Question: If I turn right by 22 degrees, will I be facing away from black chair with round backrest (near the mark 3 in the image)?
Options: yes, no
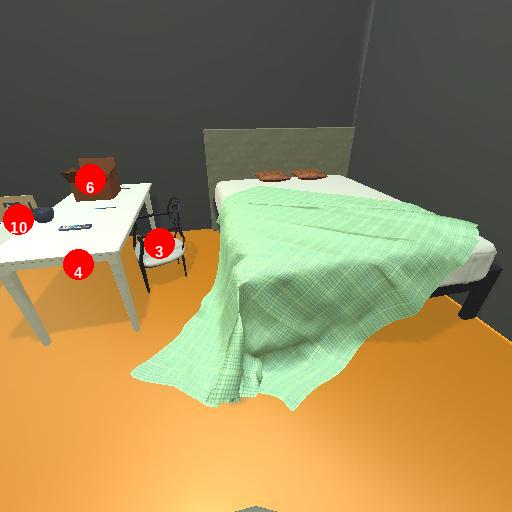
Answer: yes